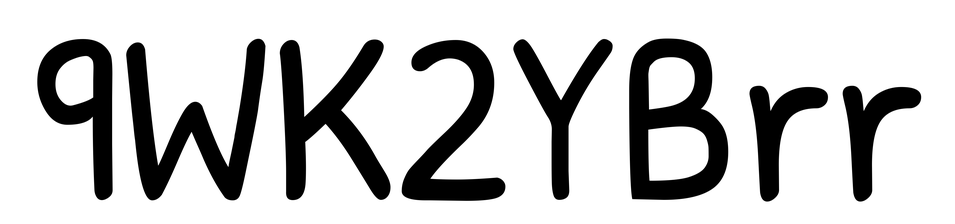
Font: PatrickHand-Regular